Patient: sex F, age 68
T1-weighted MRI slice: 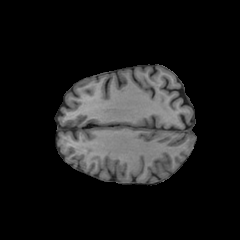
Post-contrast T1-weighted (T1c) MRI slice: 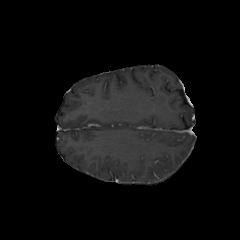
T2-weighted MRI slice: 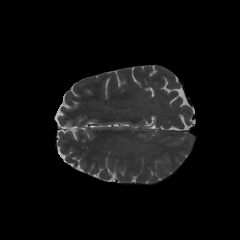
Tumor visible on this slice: no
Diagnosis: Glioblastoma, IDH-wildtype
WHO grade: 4